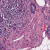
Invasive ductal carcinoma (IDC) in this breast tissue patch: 1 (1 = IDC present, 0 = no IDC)